Aerial crown-view tile of a tropical tree (Barro Colorado Island, Panama), acquired 20240716:
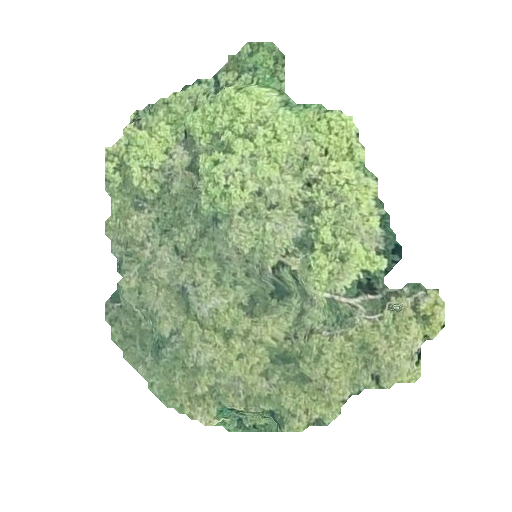
Species: Prioria copaifera
GBIF accepted scientific name: Prioria copaifera
Crown area: 140.419 m²